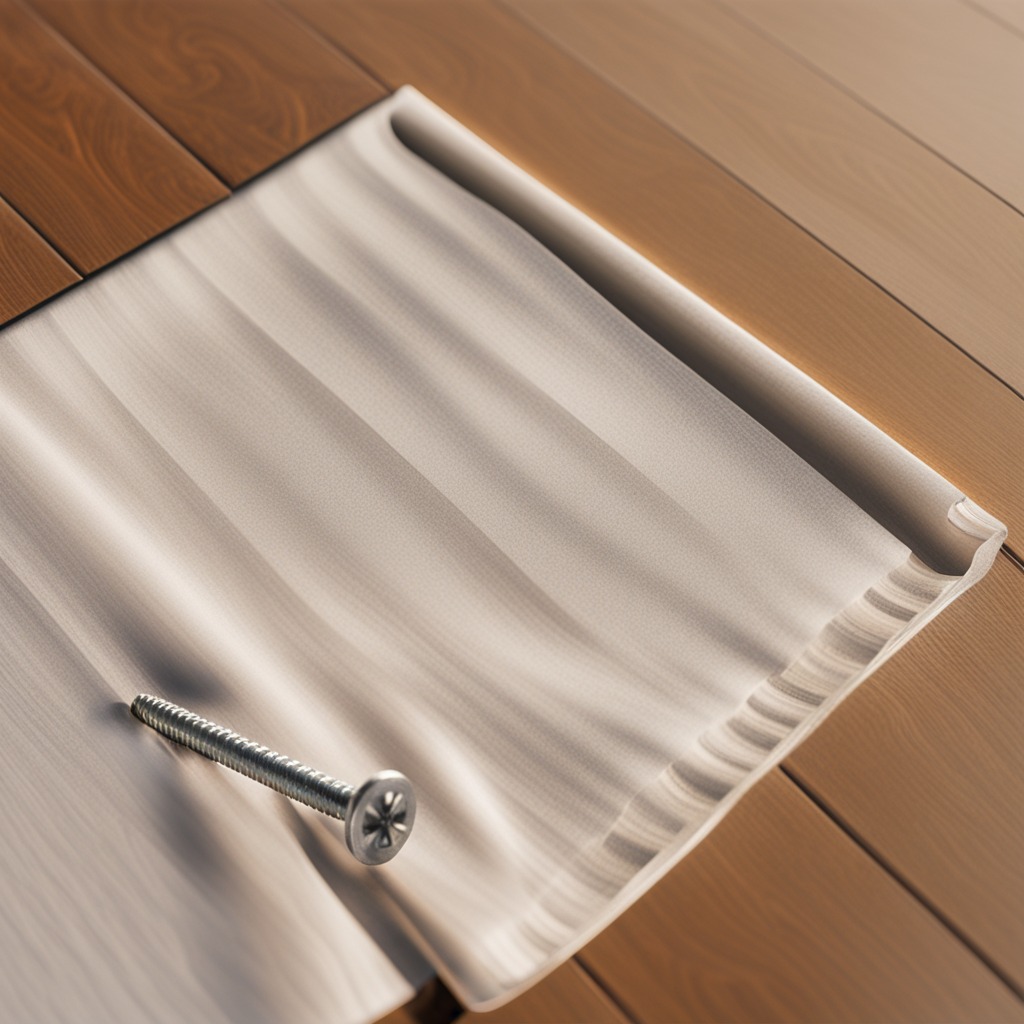
A metal screw lies on a clean wooden table covered with a plain fabric table cloth in an outdoor workshop during daytime bright natural light soft shadows worn but beneath the cloth.